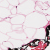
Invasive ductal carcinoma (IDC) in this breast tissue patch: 0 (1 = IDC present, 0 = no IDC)